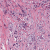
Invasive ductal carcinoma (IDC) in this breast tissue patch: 1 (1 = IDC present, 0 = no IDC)